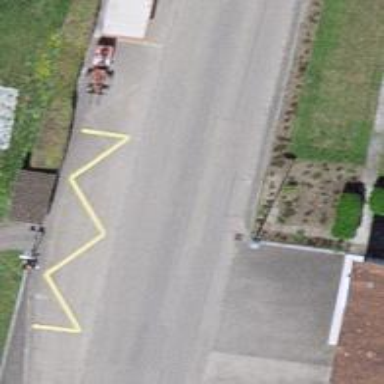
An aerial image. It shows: Public transport stop position.